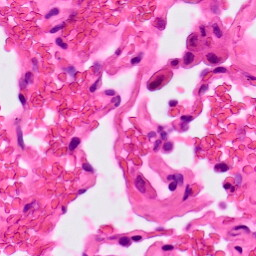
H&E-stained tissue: Lung